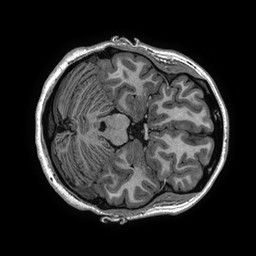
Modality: T1w
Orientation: axial
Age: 26
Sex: female
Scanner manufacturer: ge
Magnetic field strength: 3 T
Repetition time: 0.006952 s
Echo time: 0.00292 s